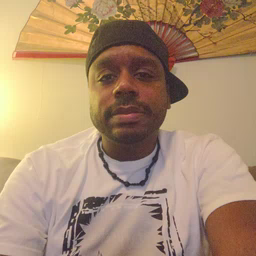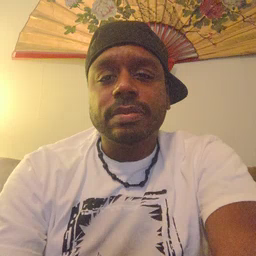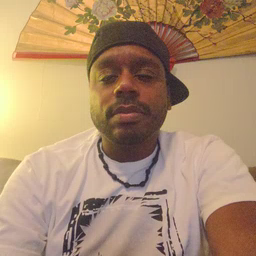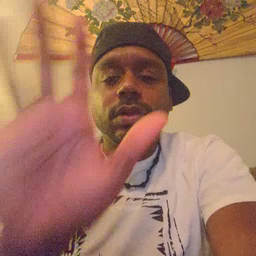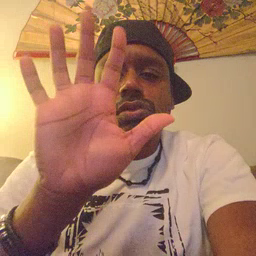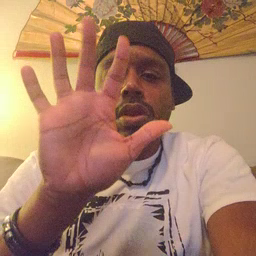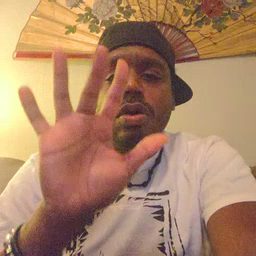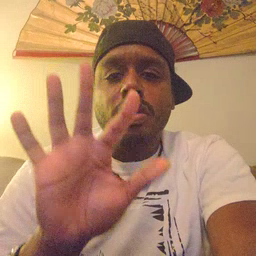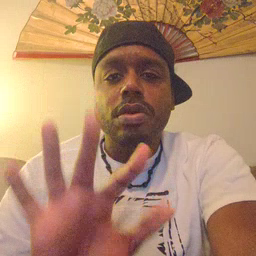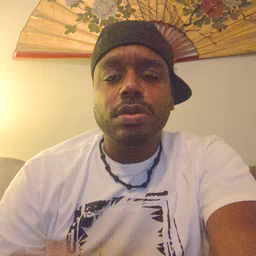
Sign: snow